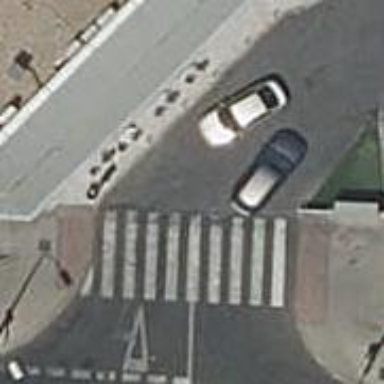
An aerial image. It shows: Pedestrian crossing with zebra markings on footway.